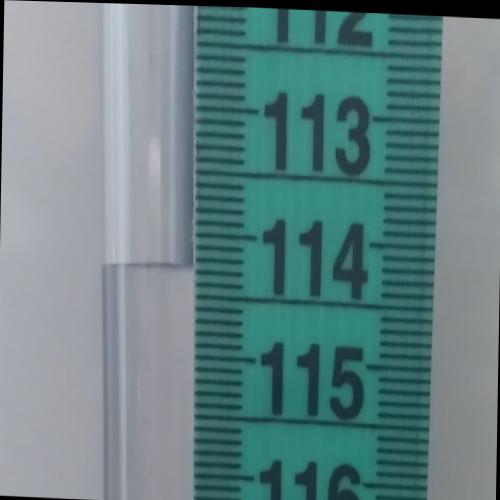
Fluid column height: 114.3 cm